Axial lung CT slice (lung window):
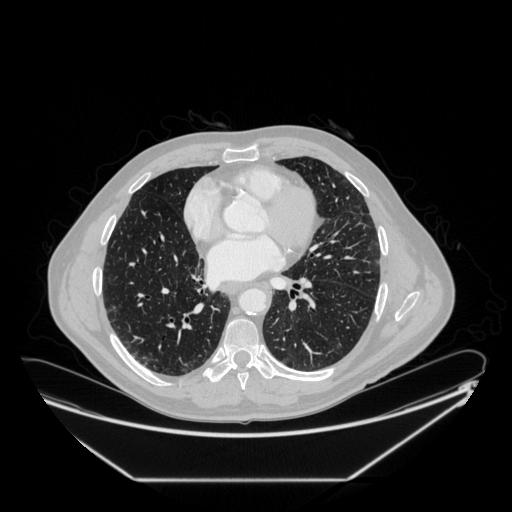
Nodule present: no